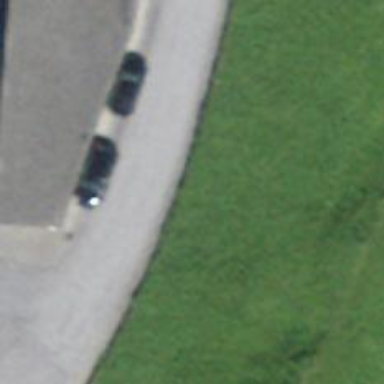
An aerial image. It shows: Retaining wall.